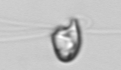
Label: flagellate_morphotype1